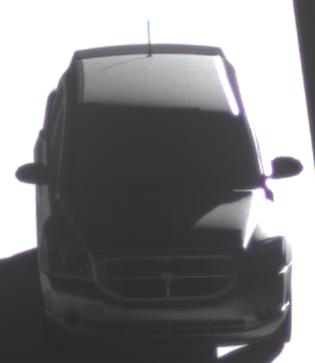
Make: Dodge
Model: Caliber 1.8
Detailed model: Caliber
Model produced from: 2006/06
Model produced until: 2009/03
Doors: 5
Color: gray
Road condition: dry road
Daytime: morning or afternoon
Contrast: high contrast